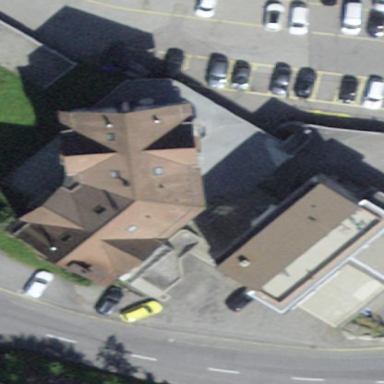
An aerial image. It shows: Building.